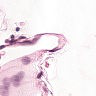
Metastatic tissue present: no